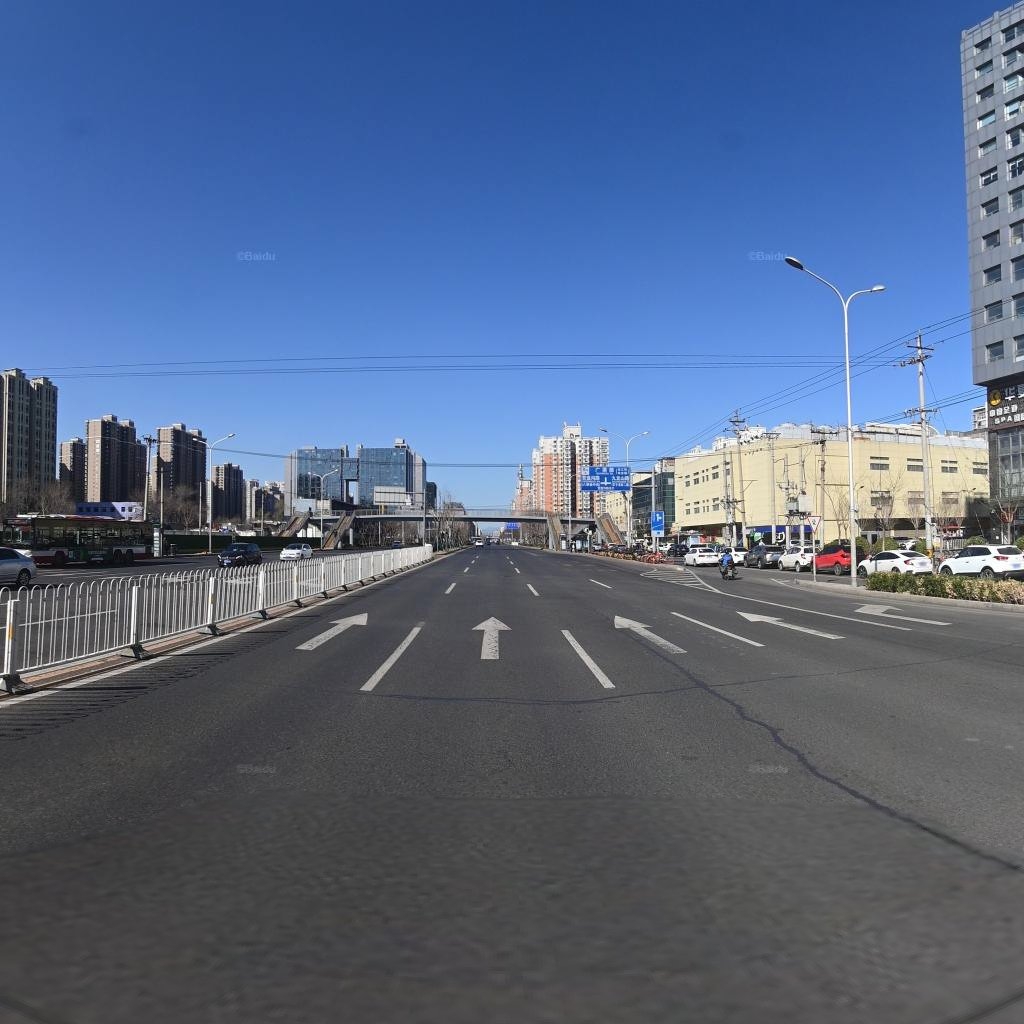
Region: Chaoyang
Road damage annotations: transverse patch, longitudinal patch